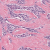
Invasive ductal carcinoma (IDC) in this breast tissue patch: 1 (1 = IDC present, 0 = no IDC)